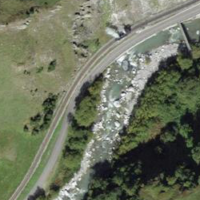
EUNIS habitat code: 26
Species observed at this site:
Anthyllis vulneraria